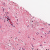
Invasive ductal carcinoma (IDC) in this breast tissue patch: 0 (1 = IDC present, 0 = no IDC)